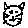
Label: cat